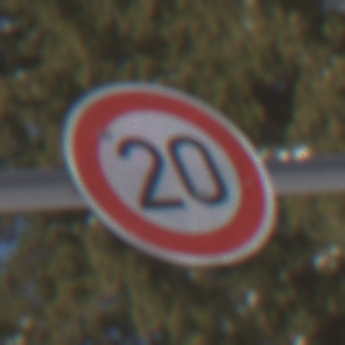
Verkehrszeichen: Geschwindigkeit20
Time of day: MorningAfternoon
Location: Outdoor (Special)
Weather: Clear
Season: Winter
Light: Natural